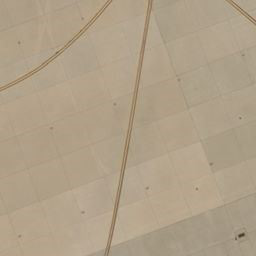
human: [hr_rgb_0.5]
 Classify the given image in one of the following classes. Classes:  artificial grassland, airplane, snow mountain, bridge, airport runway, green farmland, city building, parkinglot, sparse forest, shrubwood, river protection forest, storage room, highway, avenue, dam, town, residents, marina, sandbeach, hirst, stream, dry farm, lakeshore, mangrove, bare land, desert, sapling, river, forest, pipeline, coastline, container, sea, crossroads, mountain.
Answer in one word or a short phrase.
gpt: airport runway